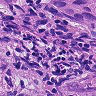
Metastatic tissue present: yes